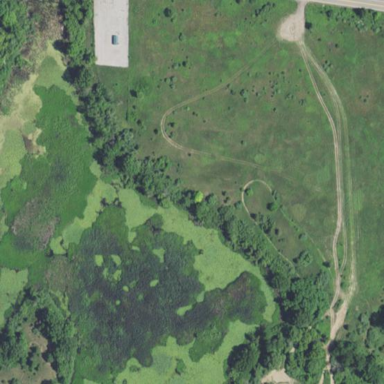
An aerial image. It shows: Marshy wetland area.